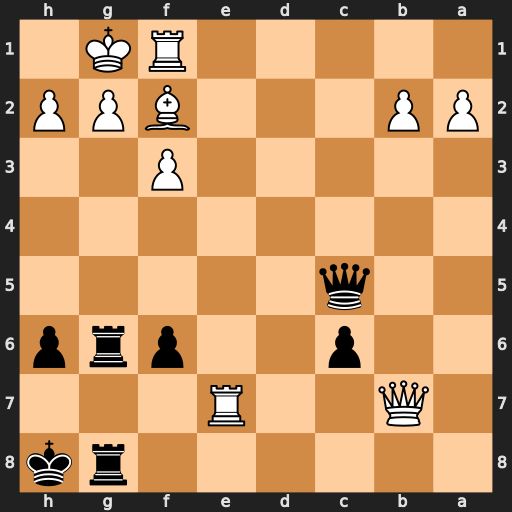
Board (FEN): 6rk/1Q2R3/2p2prp/2q5/8/5P2/PP3BPP/5RK1
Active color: b
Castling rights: -
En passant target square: -
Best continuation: Rxg2+ Kh1 Rxh2+ Kxh2 Qh5+ Bh4 Qxh4#